Question: Created a very simple (single view) sample project from a part of a bigger one.
When you hit the "Show me" button, a video comes up (as modal) and 2 secs later, it disappears. Looks good. But few moments later the app crashes because a -dealloc message is sent to an already deallocated object.
> [MPAVController release]: message sent to deallocated instance
Here's my sample project (don't forget about the Video.mp4):
ViewController.h
'''
#import <UIKit/UIKit.h>
@interface ViewController : UIViewController
@end
'''
ViewController.m
'''
#import "ViewController.h"
#import "MediaViewController.h"
@interface ViewController ()
@end
@implementation ViewController
- (void)viewDidLoad {
[super viewDidLoad];
UIButton *button = [UIButton buttonWithType:UIButtonTypeRoundedRect];
[button setTitle:@"Show me!" forState:UIControlStateNormal];
button.frame = CGRectMake(10.0, 10.0, 100.0, 30.0);
[button addTarget:self action:@selector(buttonTapped:) forControlEvents:UIControlEventTouchUpInside];
[self.view addSubview:button];
}
- (void)buttonTapped:(id)sender
{
MediaViewController *mediaVC = [[MediaViewController alloc] initWithNibName:nil bundle:nil];
[self presentViewController:mediaVC animated:YES completion:^{
[self performSelector:@selector(dismissPresentedController) withObject:nil afterDelay:2.0];
}];
}
- (void)dismissPresentedController
{
[self.presentedViewController dismissViewControllerAnimated:YES completion:nil];
}
@end
'''
MediaViewController.h
'''
#import <UIKit/UIKit.h>
@interface MediaViewController : UIViewController
@end
'''
MediaViewController.m
'''
#import "MediaViewController.h"
#import <MediaPlayer/MediaPlayer.h>
@interface MediaViewController ()
@property (nonatomic) MPMoviePlayerController *movieController;
@end
@implementation MediaViewController
- (void)viewDidLoad {
[super viewDidLoad];
MPMoviePlayerController *movieController = [[MPMoviePlayerController alloc] initWithContentURL:[[NSBundle mainBundle] URLForResource:@"Video" withExtension:@"mp4"]];
movieController.repeatMode = MPMovieRepeatModeOne;
movieController.controlStyle = MPMovieControlStyleNone;
movieController.scalingMode = MPMovieScalingModeAspectFill;
[movieController prepareToPlay];
self.movieController = movieController;
UIView *movieView = movieController.view;
movieView.frame = CGRectZero;
movieView.translatesAutoresizingMaskIntoConstraints = NO;
[self.view insertSubview:movieView atIndex:0];
// Autolayout
NSDictionary *layoutNeededViews = NSDictionaryOfVariableBindings(movieView);
[self.view addConstraints:[NSLayoutConstraint constraintsWithVisualFormat:@"V:|[movieView]|"
options:0
metrics:nil
views:layoutNeededViews]];
[self.view addConstraints:[NSLayoutConstraint constraintsWithVisualFormat:@"H:|[movieView]|"
options:0
metrics:nil
views:layoutNeededViews]];
}
@end
'''
If I turn off the ARC, the bug is still alive (adding -fno-objc-arc flag for the MediaViewController.m and adding this line
'''
[movieController release];
'''
after the property assign.
Also checked with Instruments:

The issue occurs on (all the time) but it seems not a problem on iPhone.
Has anyone faced this issue?
(Probably a solution: download the iOS 8.3 SDK and make archive with that)
Cheers,
Adam
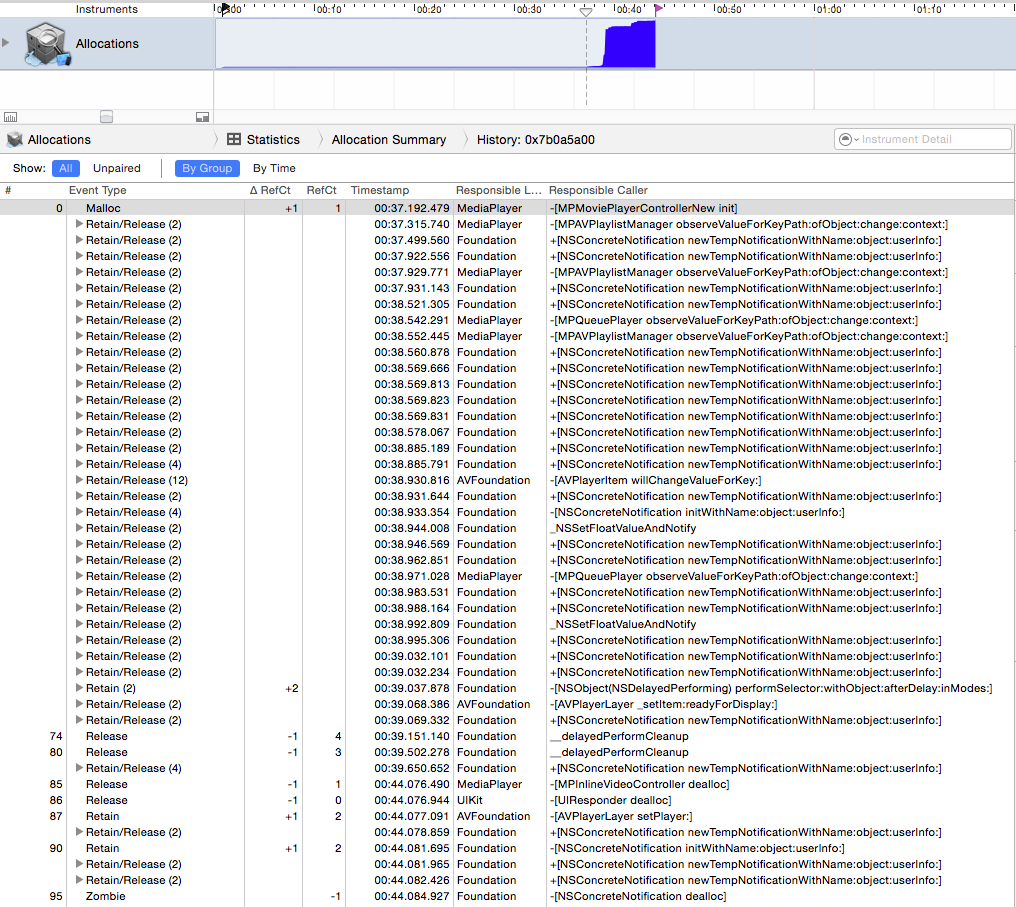
Answer: Hmm.. maybe I got a fix for that, just try it (it already works for me - did many tests)
Try this:
On your 'MediaViewController' add/override 'viewDidDisappear' method like this:
'''
func viewDidDisappear(animated: Bool) {
super.viewDidDisappear(animated)
//just a small fix for error on iPad iOS8.4
self.movieController.stop()
}
'''
If it don't works add it also in 'viewWillDisappear' - worked for me.